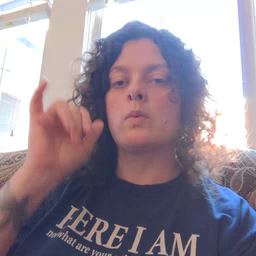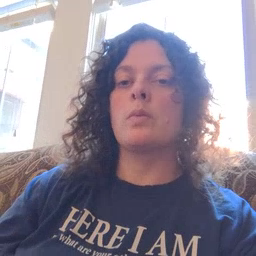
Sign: awake